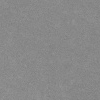
Atmospheric dust classification: dusty